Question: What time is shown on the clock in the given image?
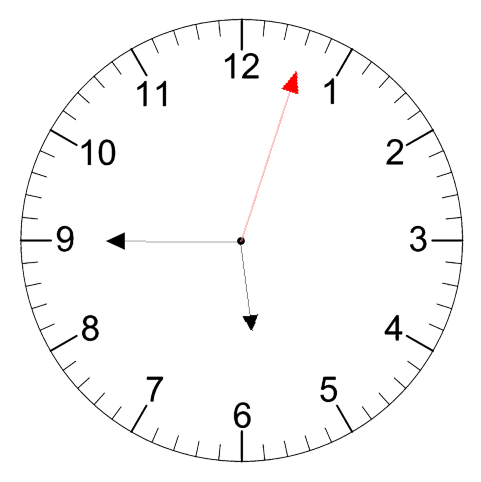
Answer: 05:45:03